Question: I'm trying to use two RelativeSizeSpan next to each other, but a big gap appears in between. See what I want to achieve and what I'm getting.

This is how I'm building the Spanned instance
'''
String formattedValue = "25%";
SpannableStringBuilder ssb = new SpannableStringBuilder(formattedValue);
ssb.append("
");
ssb.append(otherValue);
int firstSpanEnd = formattedValue.length();
ssb.setSpan(new RelativeSizeSpan(1.5f), 0, firstSpanEnd-1, Spanned.SPAN_EXCLUSIVE_EXCLUSIVE);
ssb.setSpan(new RelativeSizeSpan(0.3f), firstSpanEnd, firstSpanEnd+1, Spanned.SPAN_EXCLUSIVE_EXCLUSIVE);
'''
And this is how I'm drawing it
'''
float maxTextWidth = getPaintCenterText().measureText(mText, 0, mText.length());
TextPaint textPaint = new TextPaint(getPaintCenterText());
mCenterTextLayout = new StaticLayout(mText, textPaint, (int) maxTextWidth, Layout.Alignment.ALIGN_NORMAL, 0.85f, 0, false);
c.save();
float centerY = center.y - totalheight;
c.translate(center.x, centerY);
mCenterTextLayout.draw(c);
c.restore();
'''
If I remove the second RelativeSizeSpan the gap is smaller, but it's still there.
Also, I've tried several Spanned flags, but none seem to have any effect.
Edit: mText field of my SpannableStringBuilder
'''
[0] = '2' 48
[1] = '5' 46
[2] = '%' 48
[3] = '
' 10
[4] = 'E' 69
[5] = 'x' 120
[6] = 'e' 101
[7] = 'r' 114
[8] = 'c' 99
[9] = 'i' 105
[10] = 's' 115
[11] = 'e' 101
[12] = ' ' 32
[13] = 'd' 100
[14] = 'a' 97
[15] = 'y' 121
[16] = 's' 115
[17] = '' 0
[18] = '' 0
[19] = '' 0
[20] = '' 0
[21] = '' 0
[22] = '' 0
'''
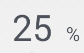
Answer: Setting 'setTextAlign(Paint.Align.CENTER)' on 'TextPaint' might be interfering with your spans.
Instead, use 'Layout.Alignment.CENTER' on the 'StaticLayout' which should center the text as a whole.
'''
mCenterTextLayout = new StaticLayout(mText, textPaint, (int) maxTextWidth,
Layout.Alignment.ALIGN_CENTER, 0.85f, 0, false);
'''